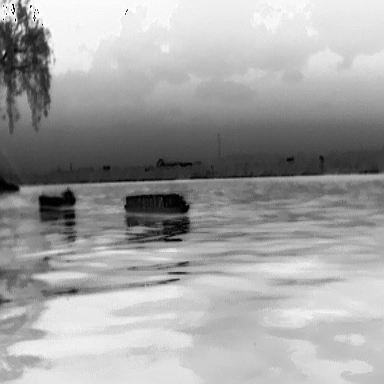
There are two objects shown in the infrared image, including a liner, and a fishing_boat.